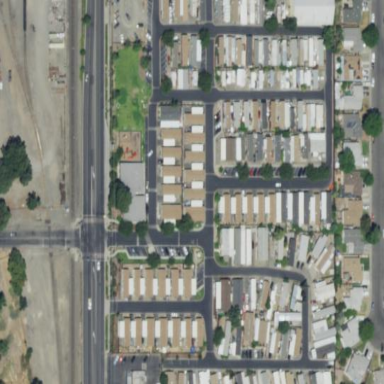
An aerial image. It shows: Residential area with mobile homes.